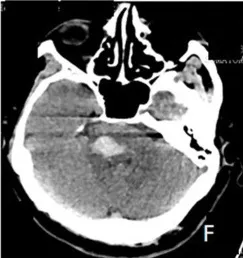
Preoperative CT showed evidence of brainstem hemorrhage.
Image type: radiology (ct)